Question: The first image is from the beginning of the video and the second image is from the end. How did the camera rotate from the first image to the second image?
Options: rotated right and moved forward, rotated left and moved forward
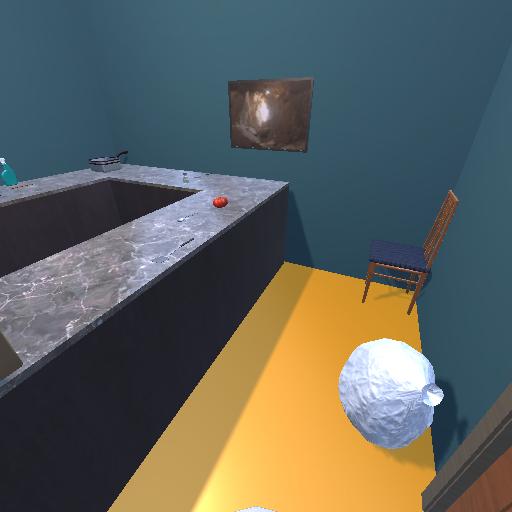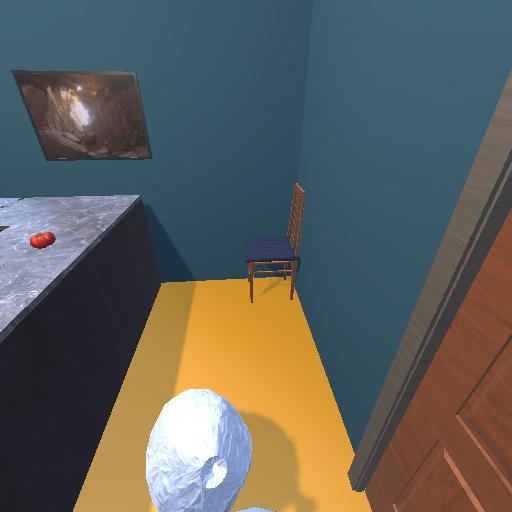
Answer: rotated right and moved forward